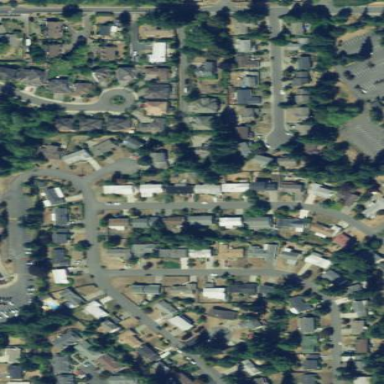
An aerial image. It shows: Residential area with detached houses.